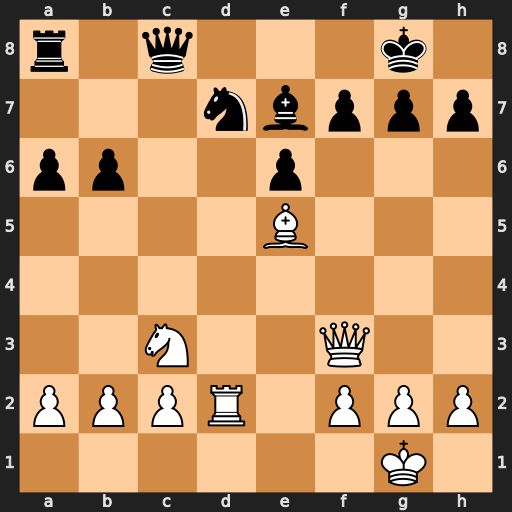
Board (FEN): r1q3k1/3nbppp/pp2p3/4B3/8/2N2Q2/PPPR1PPP/6K1
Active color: w
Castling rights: -
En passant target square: -
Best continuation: Rxd7 Qxd7 Qxa8+